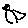
Label: bird